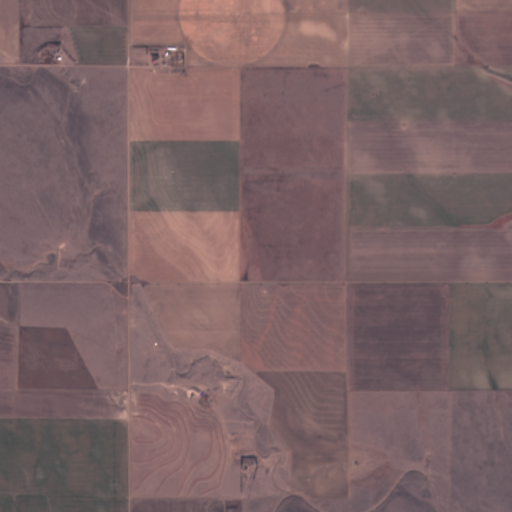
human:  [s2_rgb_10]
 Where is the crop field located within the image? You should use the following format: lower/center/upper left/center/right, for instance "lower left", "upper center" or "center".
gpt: The crop field is located in the lower left of the image.
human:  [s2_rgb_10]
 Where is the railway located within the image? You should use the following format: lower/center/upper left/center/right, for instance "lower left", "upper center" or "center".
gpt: The railway is located in the lower of the image.
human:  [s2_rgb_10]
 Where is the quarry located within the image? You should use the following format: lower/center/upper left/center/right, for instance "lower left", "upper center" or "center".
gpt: There is no quarry in the image.